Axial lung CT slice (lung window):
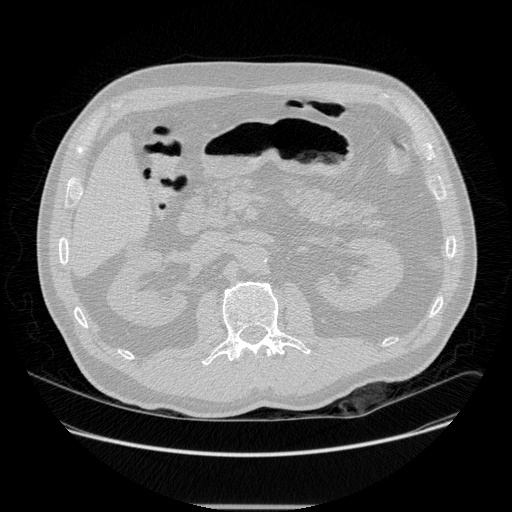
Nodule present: no